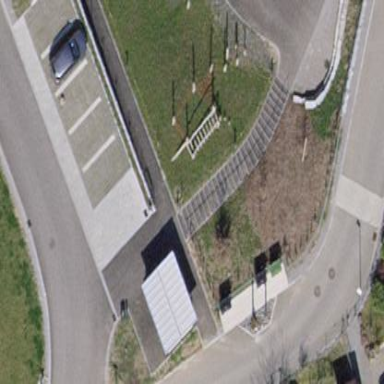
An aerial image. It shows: Playground featuring climbing frame.